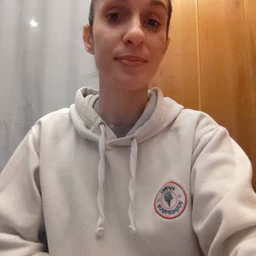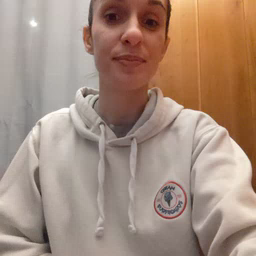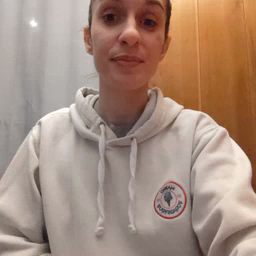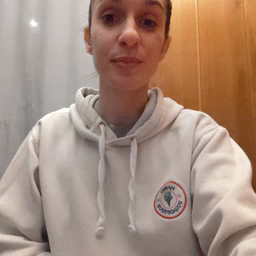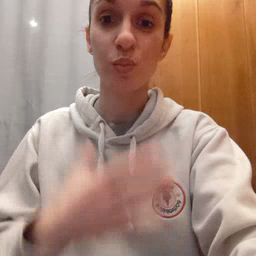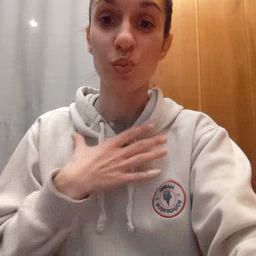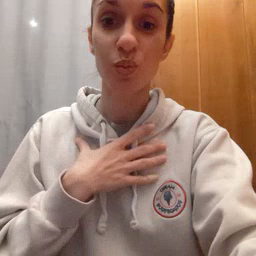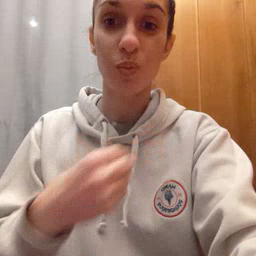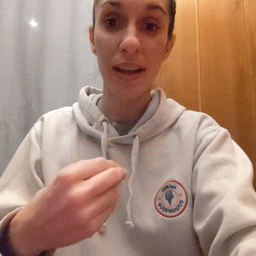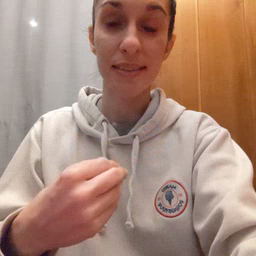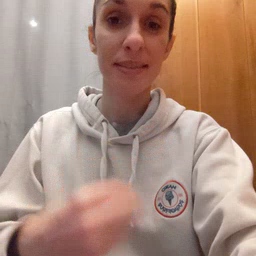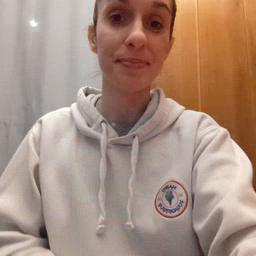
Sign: white